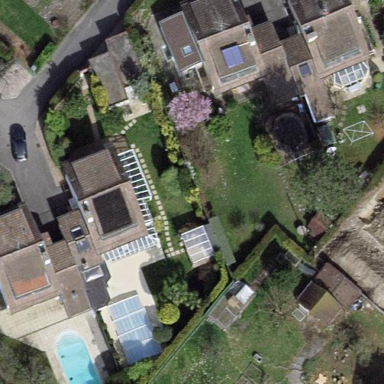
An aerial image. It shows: Garden surrounded by fence.